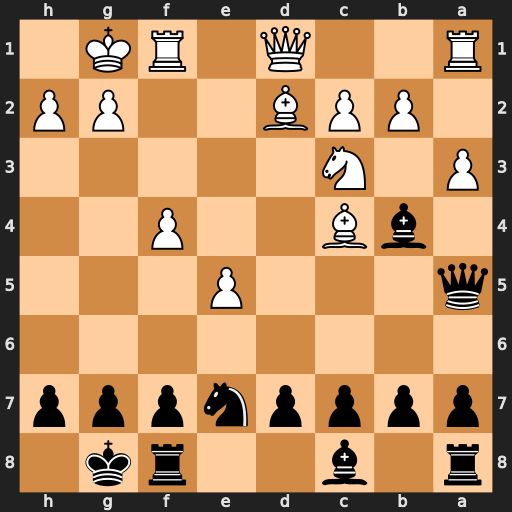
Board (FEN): r1b2rk1/ppppnppp/8/q3P3/1bB2P2/P1N5/1PPB2PP/R2Q1RK1
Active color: b
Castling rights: -
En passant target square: -
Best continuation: Qc5+ Kh1 Bxc3 Bxc3 Qxc4